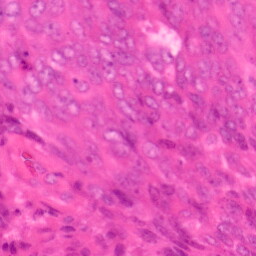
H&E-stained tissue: Colon